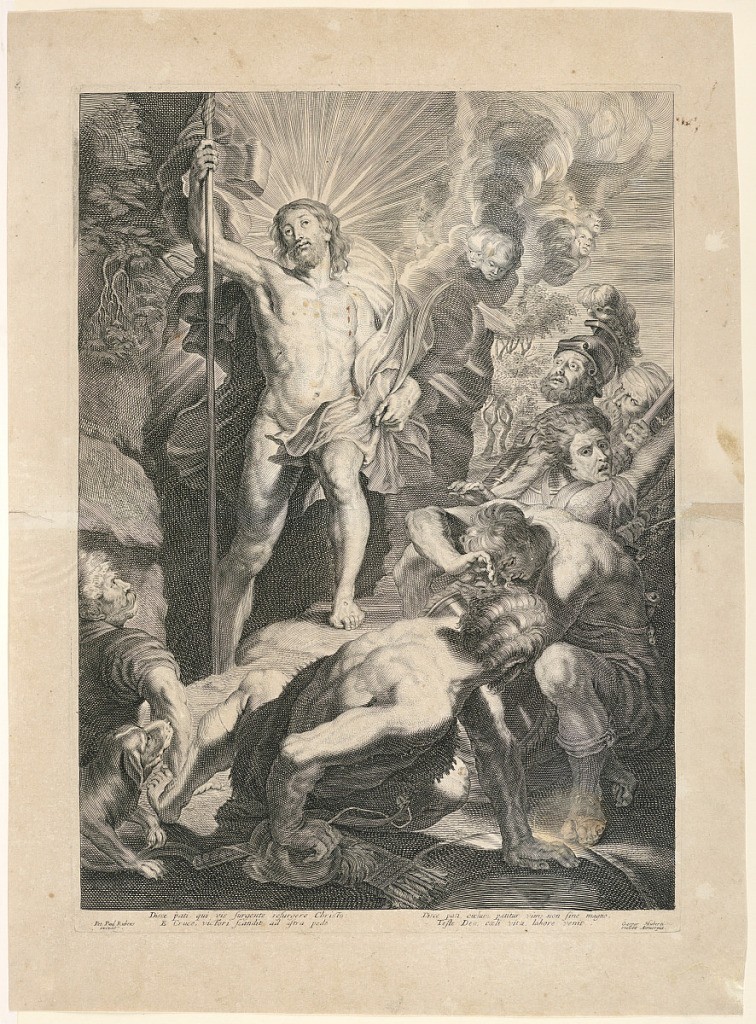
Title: The Resurrection
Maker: Gaspar Huberti, 1630 - 1724
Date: ca. 1690-1700
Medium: Engraving on paper
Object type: Print
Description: The resurrected Christ appears to a group of soldiers. He issues from the mouth of a cave, staff in hand.